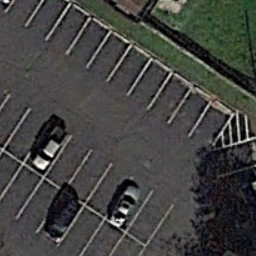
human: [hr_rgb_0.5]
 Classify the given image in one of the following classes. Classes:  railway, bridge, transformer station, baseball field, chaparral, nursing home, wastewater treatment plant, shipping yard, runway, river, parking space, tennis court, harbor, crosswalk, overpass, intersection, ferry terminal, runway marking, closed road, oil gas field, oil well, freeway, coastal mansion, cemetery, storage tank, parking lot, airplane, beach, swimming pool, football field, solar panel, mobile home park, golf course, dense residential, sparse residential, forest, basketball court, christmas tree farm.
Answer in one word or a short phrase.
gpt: parking space